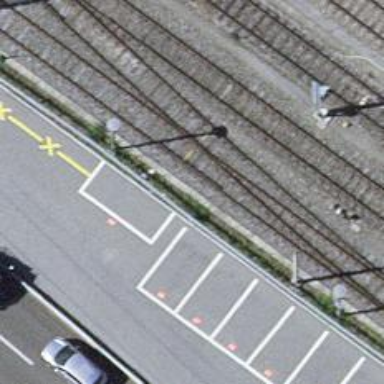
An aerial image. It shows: Rail siding with electrified contact lines.